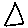
Label: triangle